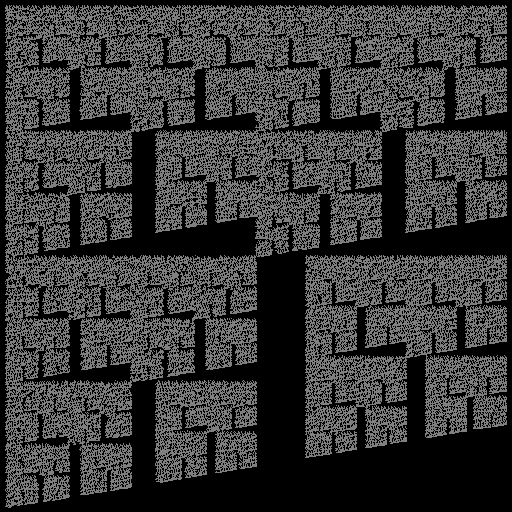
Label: castle